Interaction volume radius: 5 \u00c5
Interaction volume height: 40 \u00c5
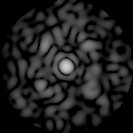
Disorder parameter: 0.7267